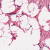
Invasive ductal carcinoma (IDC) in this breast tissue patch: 1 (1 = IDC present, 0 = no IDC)